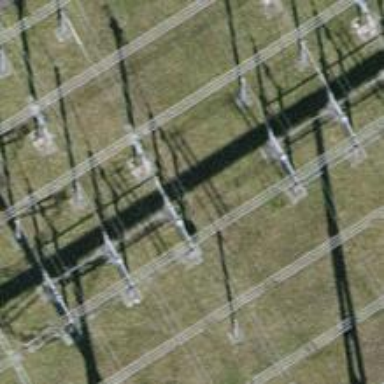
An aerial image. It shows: Bay for power lines.